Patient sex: M
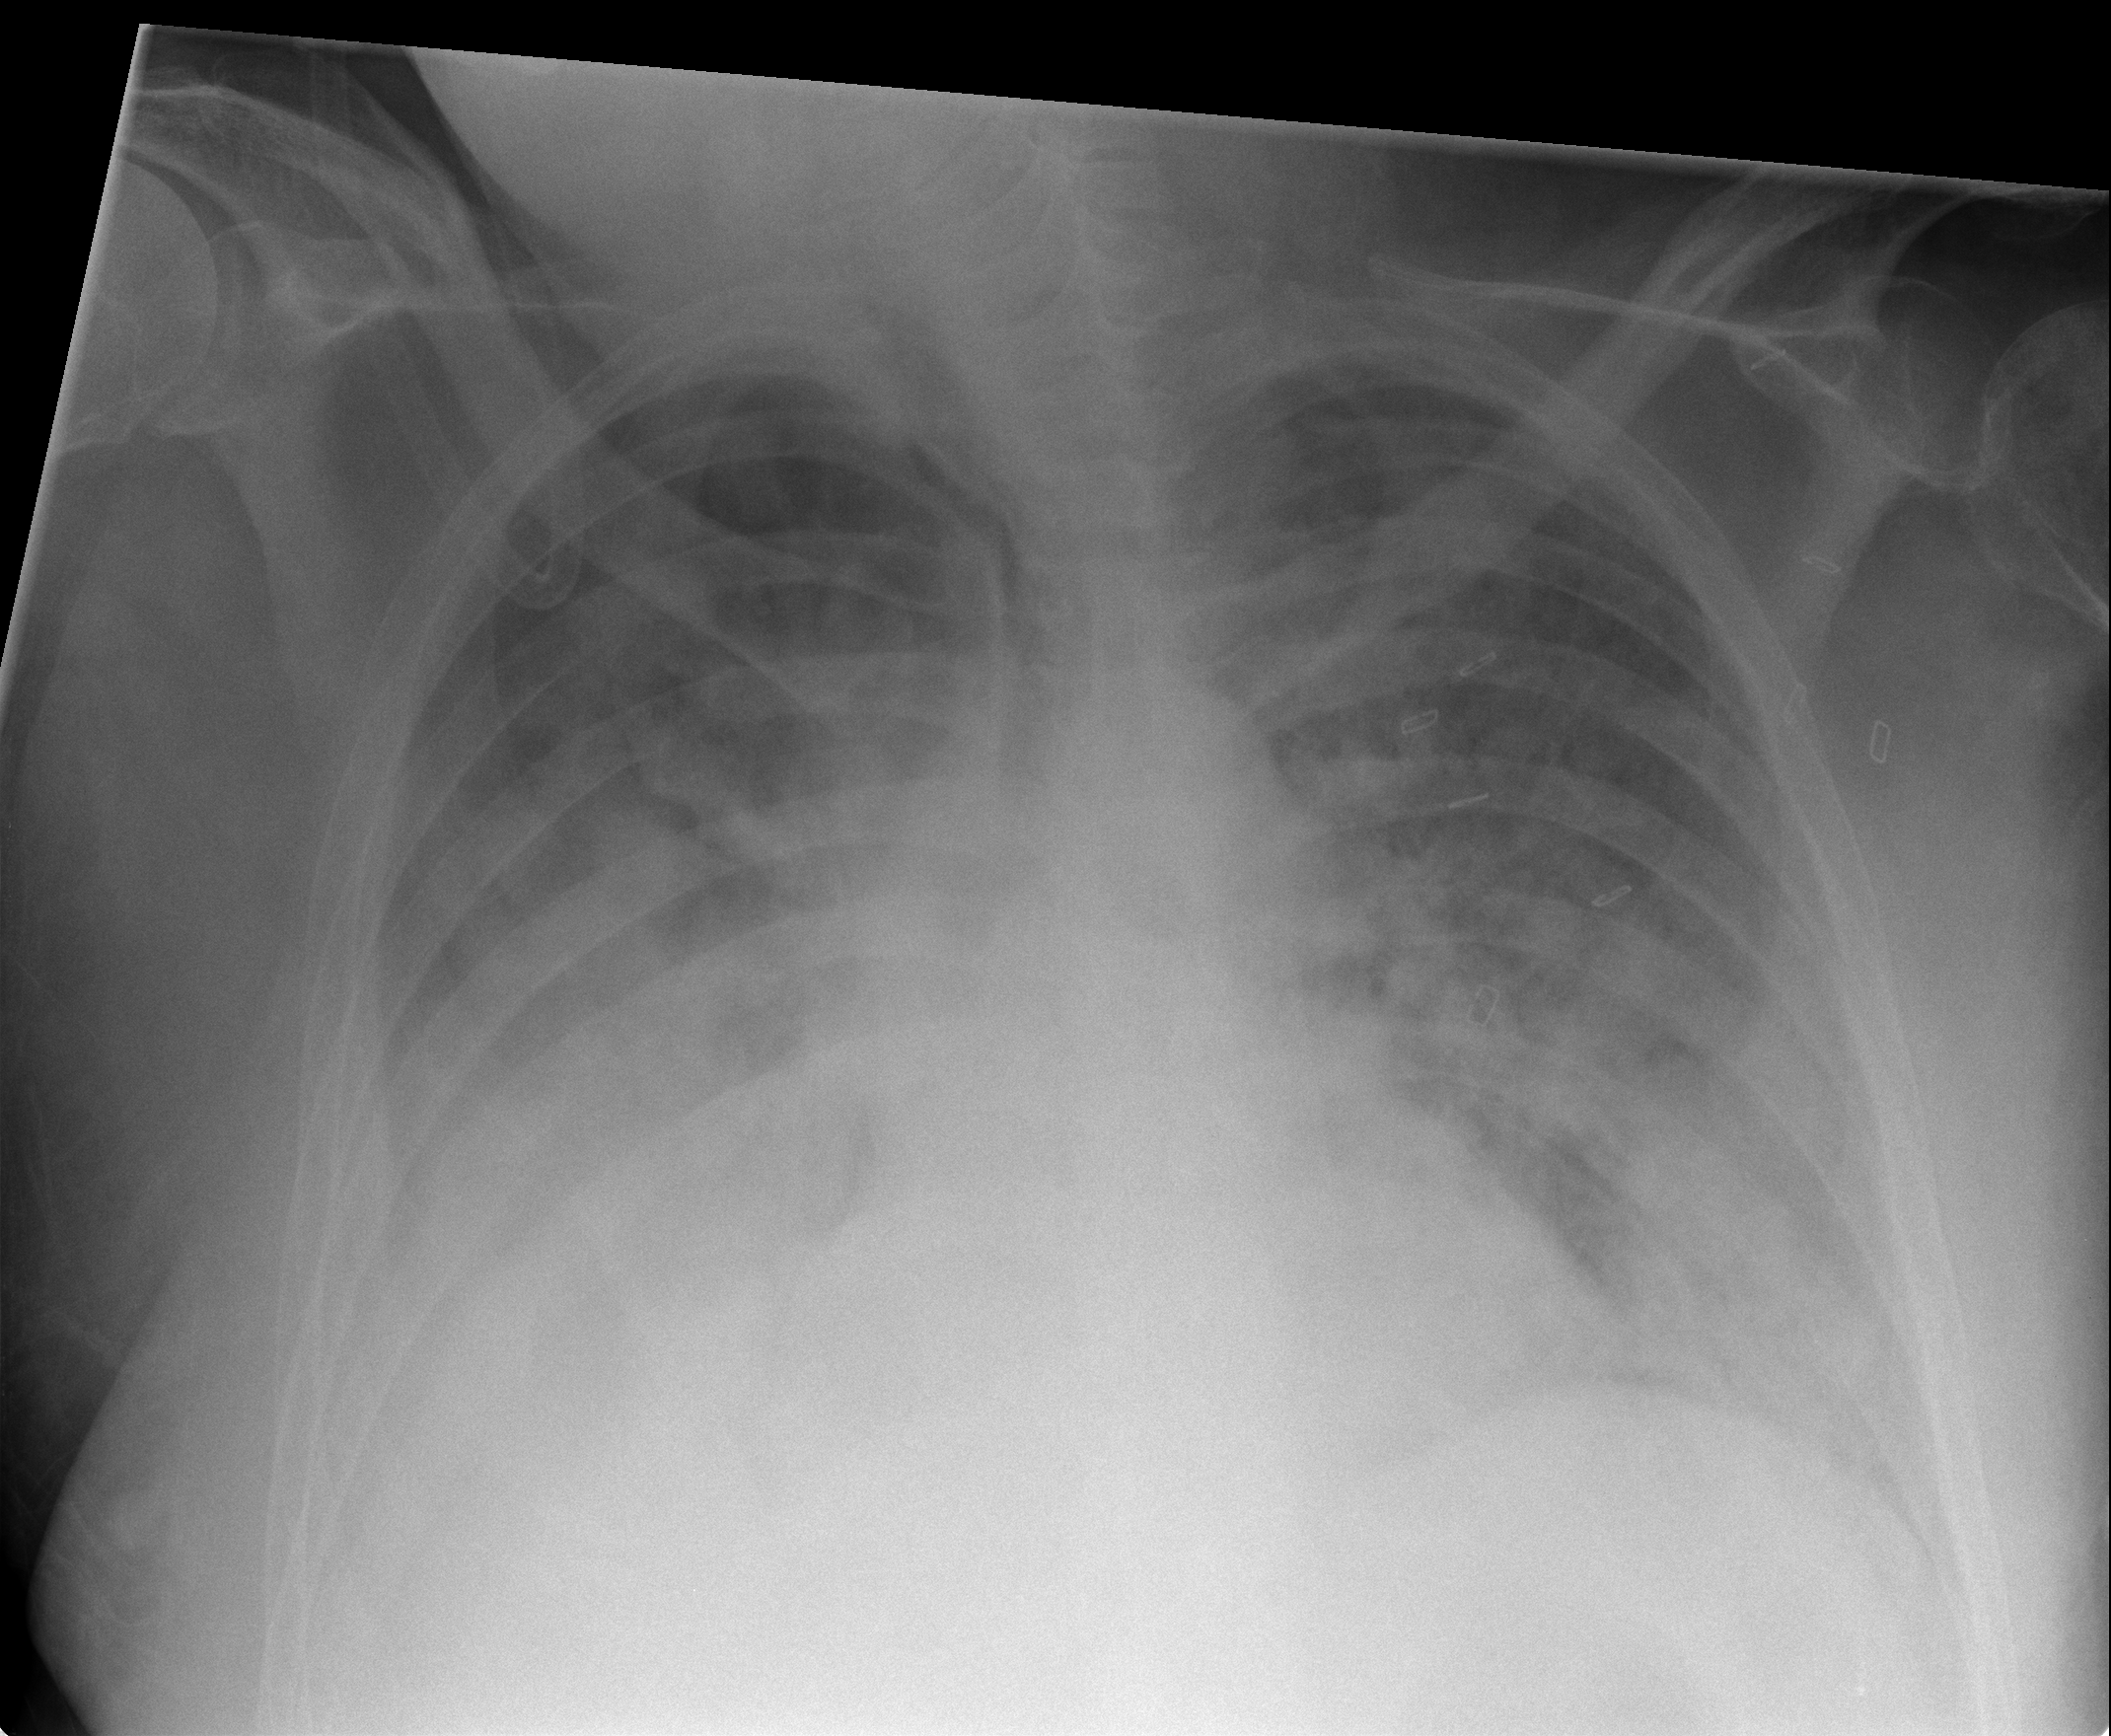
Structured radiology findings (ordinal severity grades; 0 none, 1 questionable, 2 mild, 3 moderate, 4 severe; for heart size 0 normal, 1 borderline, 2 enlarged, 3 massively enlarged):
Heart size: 0
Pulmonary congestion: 2
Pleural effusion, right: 3
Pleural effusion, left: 2
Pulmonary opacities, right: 3
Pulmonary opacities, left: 2
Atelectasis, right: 2
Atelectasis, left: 2